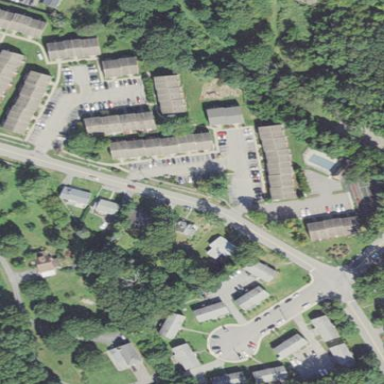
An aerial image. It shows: Residential area with apartments.